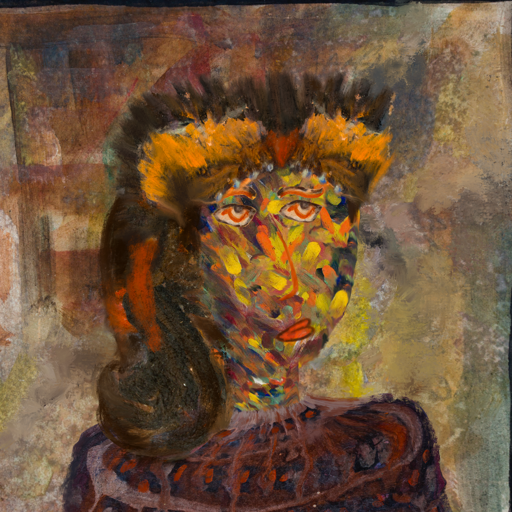
Background: Mosgoul, Head And Neck Side: An_Impression, Face Side: Experience, Bust: Hypocrite, Hair Side: Gypsy_Queen, Head Accessory: Gypsy_Queen, Second Necklace: Blank, Necklace: Blank, Baby: Blank